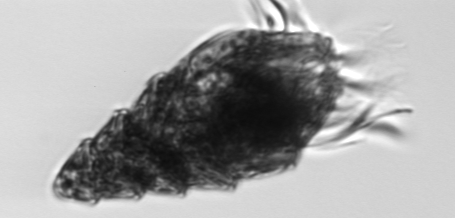
Label: Laboea_strobila